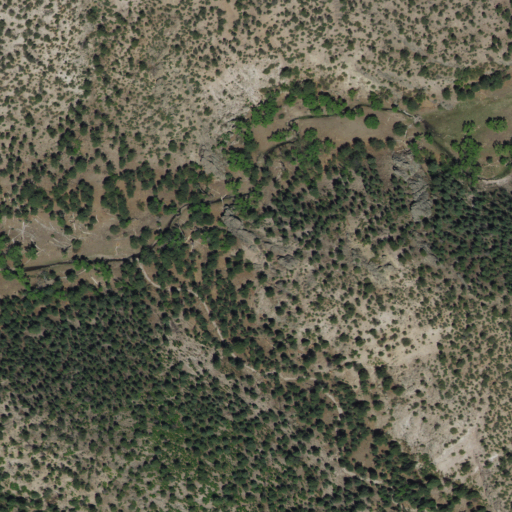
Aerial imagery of valley in New Mexico named Turkey Draw containing evergreen forest and shrub